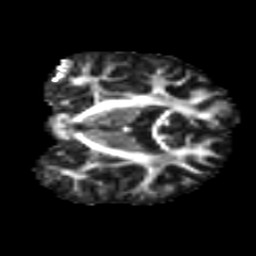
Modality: FA
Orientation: coronal
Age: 16
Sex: male
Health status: ill
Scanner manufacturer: ge
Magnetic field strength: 3 T
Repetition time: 6.752 s
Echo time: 0.079 s